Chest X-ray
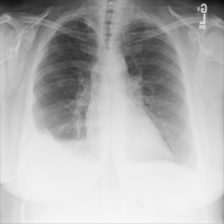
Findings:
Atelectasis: negative
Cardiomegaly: negative
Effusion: positive
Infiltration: negative
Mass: negative
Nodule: negative
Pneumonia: negative
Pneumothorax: negative
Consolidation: negative
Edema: negative
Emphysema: negative
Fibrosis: negative
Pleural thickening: negative
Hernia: negative